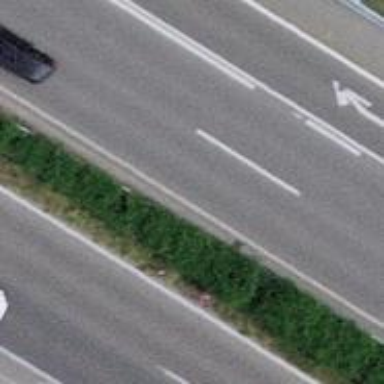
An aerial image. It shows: Asphalt road designated as trunk highway.